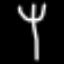
Label: fork